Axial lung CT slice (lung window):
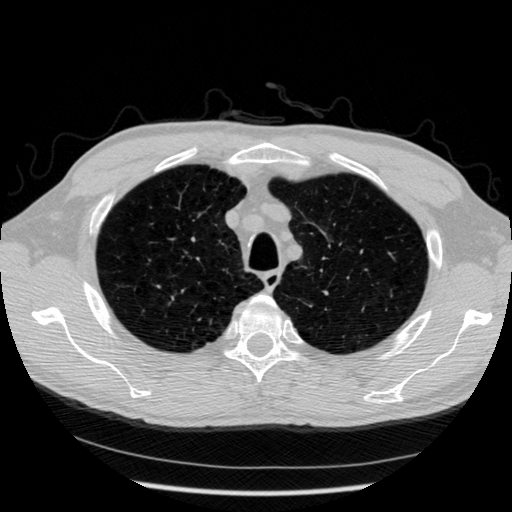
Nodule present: no